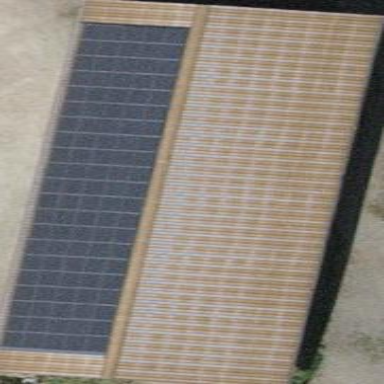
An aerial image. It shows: Building with solar photovoltaic panel as its power generator.